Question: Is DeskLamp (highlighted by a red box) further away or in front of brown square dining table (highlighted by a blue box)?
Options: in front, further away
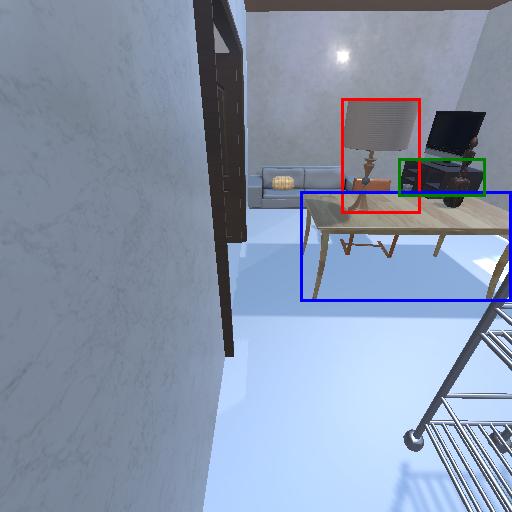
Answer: in front